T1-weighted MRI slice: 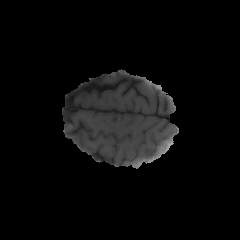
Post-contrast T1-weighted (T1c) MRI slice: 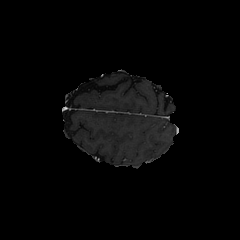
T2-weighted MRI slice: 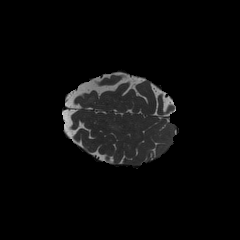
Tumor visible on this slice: yes